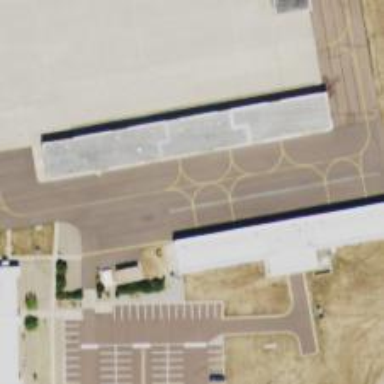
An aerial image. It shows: View of taxiway at the airport.